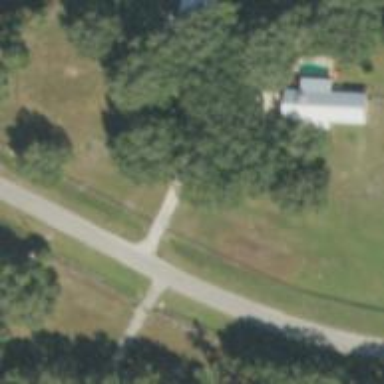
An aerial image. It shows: Driveway leading to service road.